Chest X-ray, PA view. Patient: 32 years old, sex M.
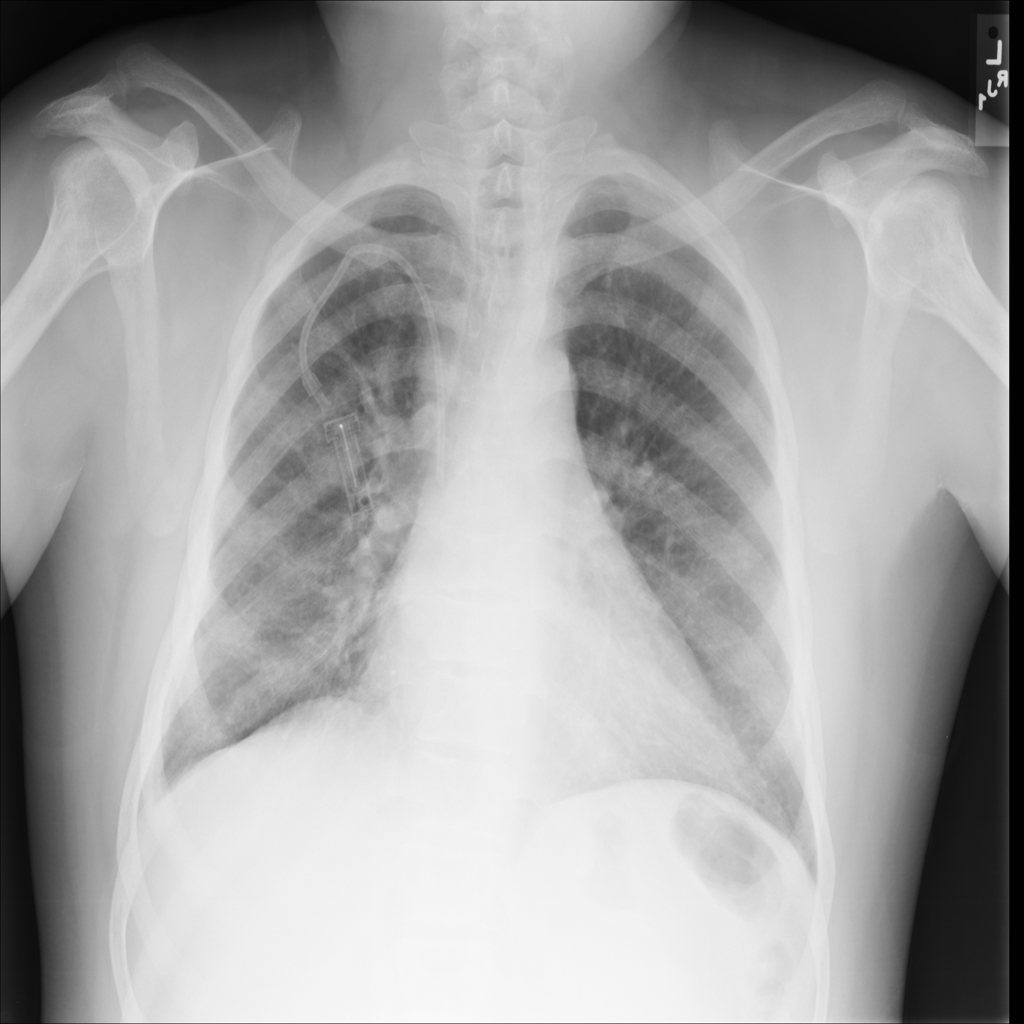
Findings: Consolidation, Infiltration